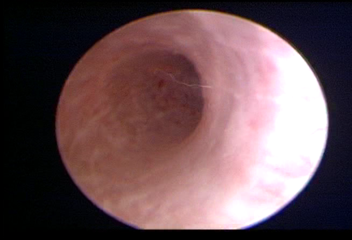
Modality: WLC
Class: Normal mucosa
Bladder cancer association: No